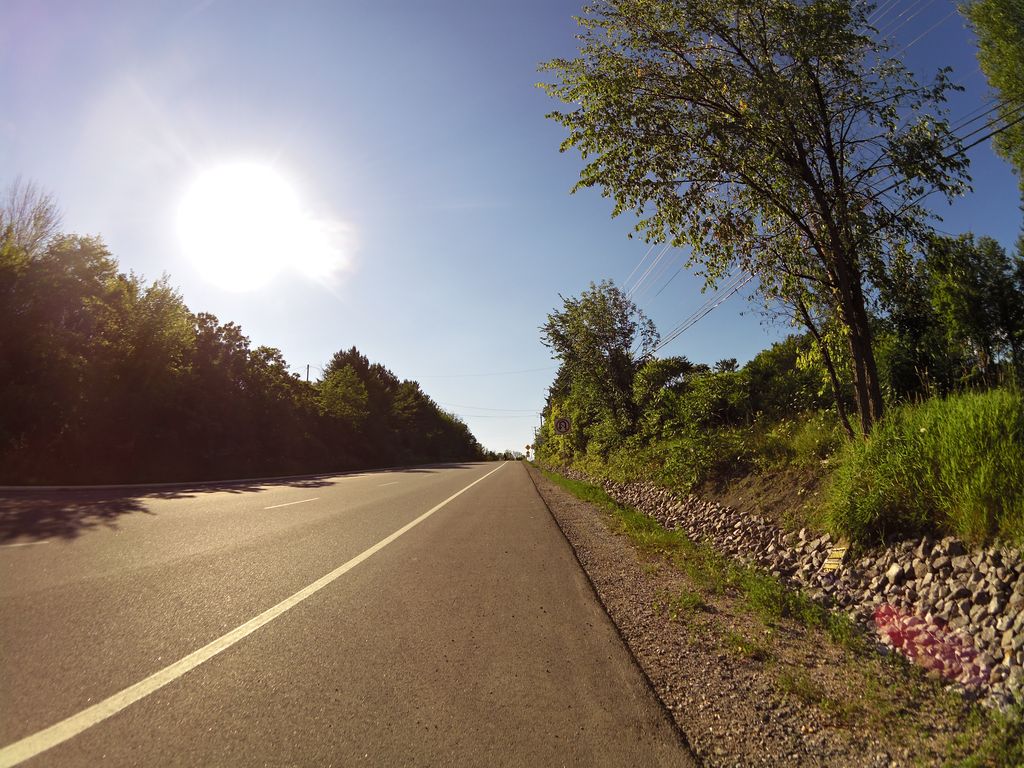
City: ottawa-gatineau